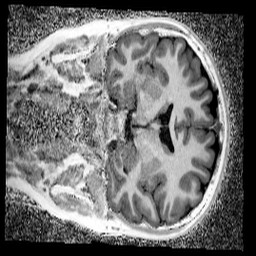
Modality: UNIT1_denoised
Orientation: coronal
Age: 13
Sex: male
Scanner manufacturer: siemens
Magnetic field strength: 3 T
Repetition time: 4 s
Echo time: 0.00299 s